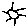
Label: sun